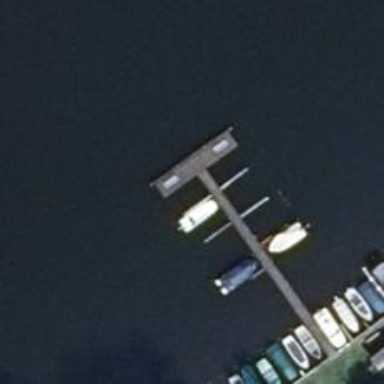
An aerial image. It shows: Man-made pier.